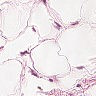
Metastatic tissue present: no